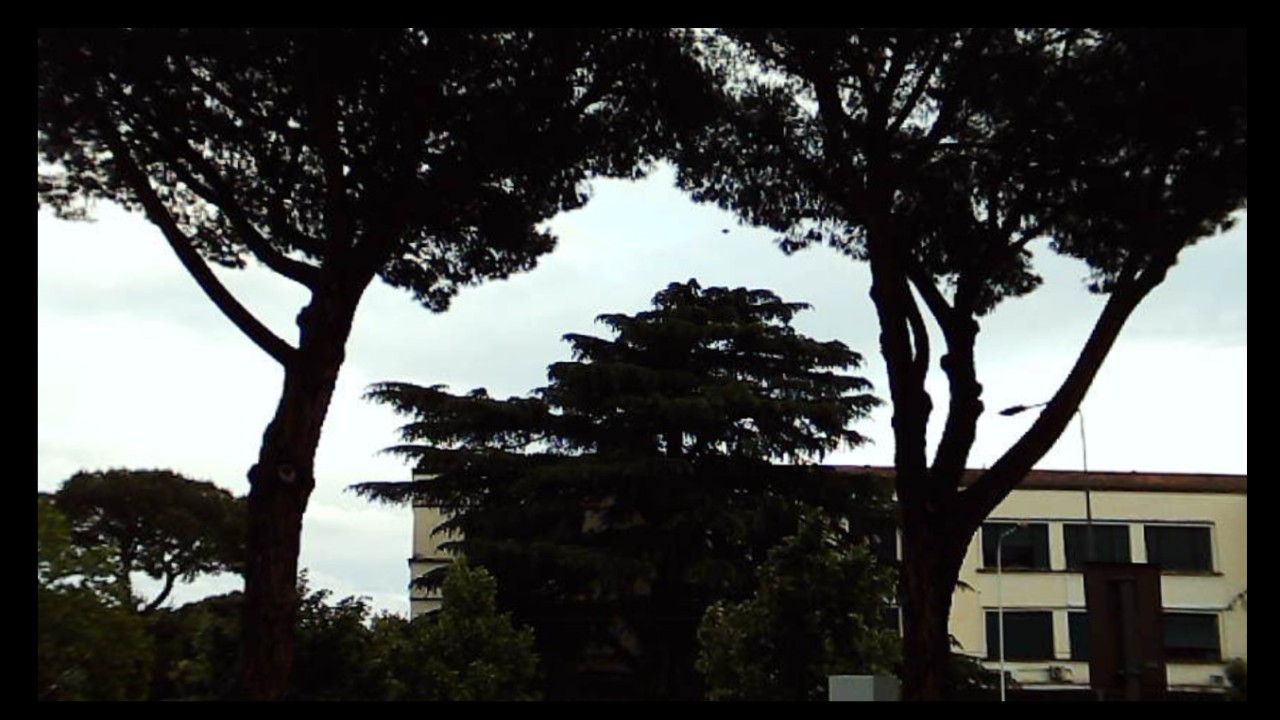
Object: DarwinFPV cineape20